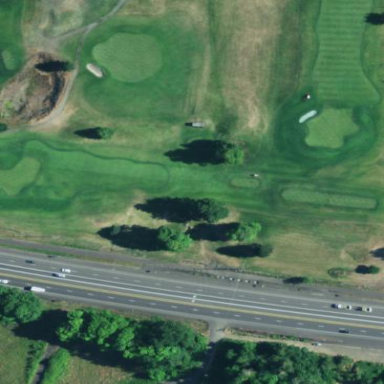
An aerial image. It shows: Area with grass used as rough in golf course.